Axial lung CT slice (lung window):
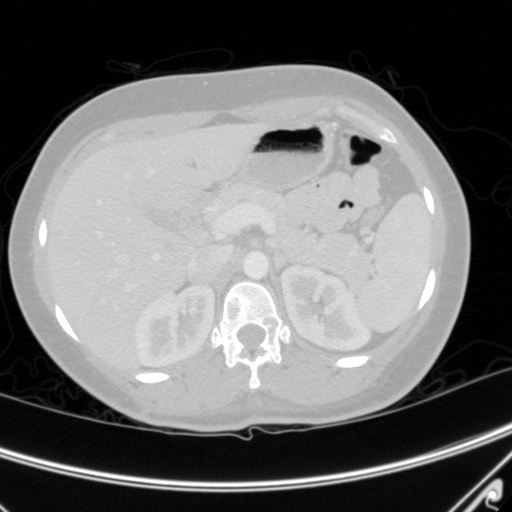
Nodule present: no